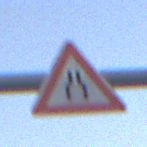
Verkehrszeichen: VerengteFahrbahn
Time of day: SunriseSunset
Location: Outdoor (Urban)
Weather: Clear
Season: NotSpecified
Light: Natural